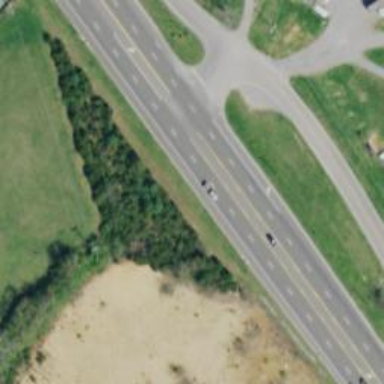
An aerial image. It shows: Trunk highway.